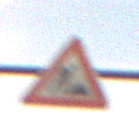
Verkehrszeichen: Arbeitsstelle
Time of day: SunriseSunset
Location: Outdoor (Nature)
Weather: PartlyCloudy
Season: NotSpecified
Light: Natural